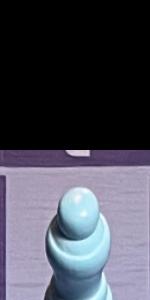
Label: Empty